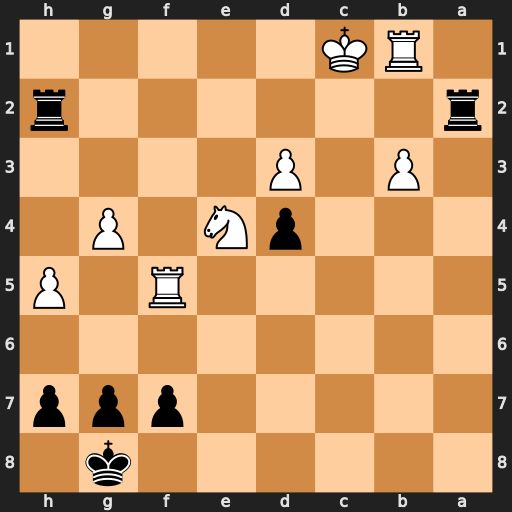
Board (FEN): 6k1/5ppp/8/5R1P/3pN1P1/1P1P4/r6r/1RK5
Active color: b
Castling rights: -
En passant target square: -
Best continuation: Rh1+ Rf1 Rxf1#